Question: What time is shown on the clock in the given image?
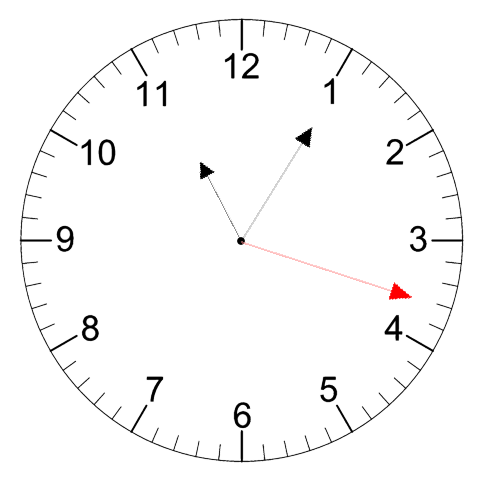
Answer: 11:05:18